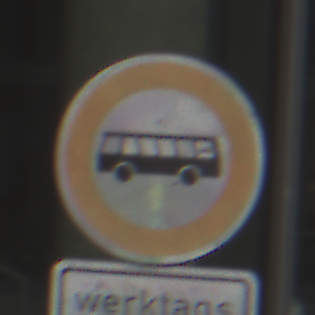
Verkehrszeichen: VerbotKraftomnibusse
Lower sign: ZeitangabenMitBeschraenkungAufWochentage7
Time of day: MorningAfternoon
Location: Outdoor (Urban)
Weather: PartlyCloudy
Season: NotSpecified
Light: Natural